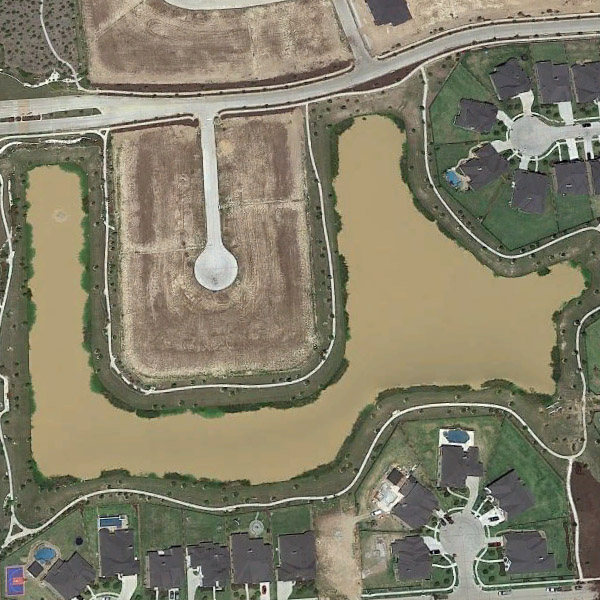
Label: Pond